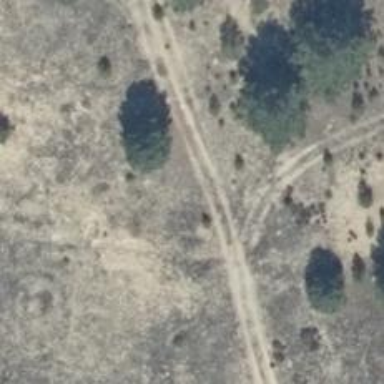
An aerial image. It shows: Sandy track with grade 4 tracktype.